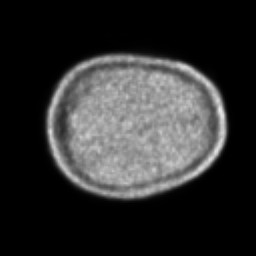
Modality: PET
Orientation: axial
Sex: male
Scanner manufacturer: ge